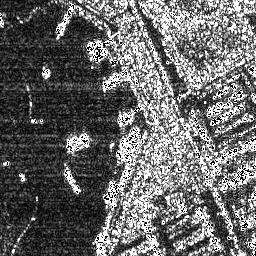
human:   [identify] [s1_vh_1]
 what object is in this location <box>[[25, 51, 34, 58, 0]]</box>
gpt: <ref>1 small ship at the left</ref>